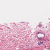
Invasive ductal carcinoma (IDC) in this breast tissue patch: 0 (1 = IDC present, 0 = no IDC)